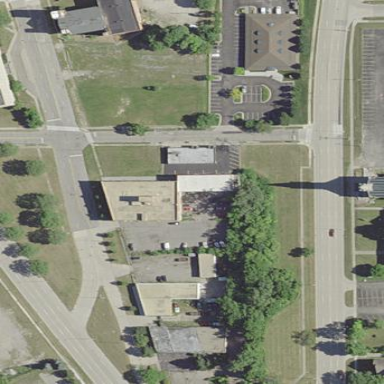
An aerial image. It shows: Sidewalk.